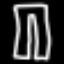
Label: pants